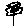
Label: flower